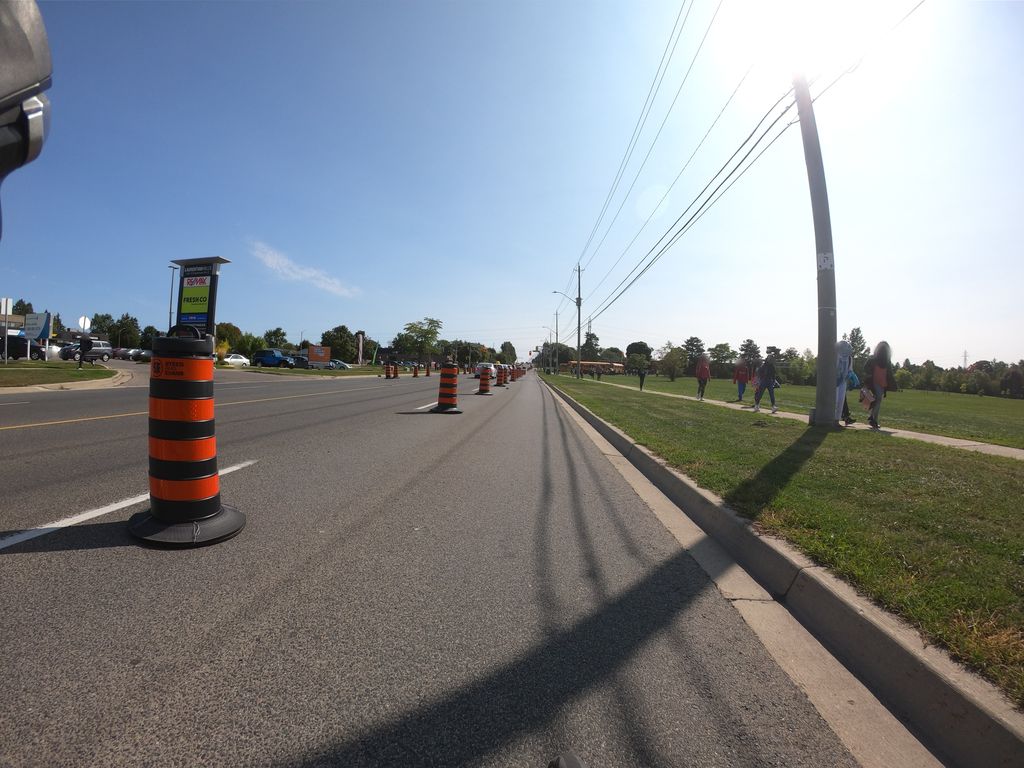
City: kitchener-waterloo